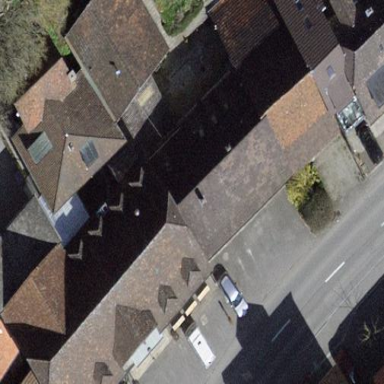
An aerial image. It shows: Building with tile roof.